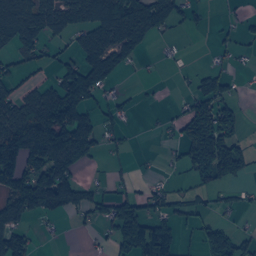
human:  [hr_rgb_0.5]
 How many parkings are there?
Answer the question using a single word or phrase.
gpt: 152

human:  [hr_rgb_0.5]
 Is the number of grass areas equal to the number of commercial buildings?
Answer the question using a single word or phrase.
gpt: no

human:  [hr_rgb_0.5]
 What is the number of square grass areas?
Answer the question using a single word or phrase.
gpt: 3

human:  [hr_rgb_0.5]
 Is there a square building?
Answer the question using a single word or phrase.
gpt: yes

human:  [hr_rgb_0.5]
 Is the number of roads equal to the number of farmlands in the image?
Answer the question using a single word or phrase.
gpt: no

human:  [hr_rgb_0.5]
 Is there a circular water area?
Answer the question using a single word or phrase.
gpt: yes

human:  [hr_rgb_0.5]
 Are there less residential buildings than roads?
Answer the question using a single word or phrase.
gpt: no

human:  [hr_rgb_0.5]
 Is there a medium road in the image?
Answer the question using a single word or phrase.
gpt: no

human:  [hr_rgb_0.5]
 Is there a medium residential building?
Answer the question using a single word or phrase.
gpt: yes

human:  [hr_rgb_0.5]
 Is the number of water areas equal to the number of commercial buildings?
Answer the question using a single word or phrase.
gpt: no

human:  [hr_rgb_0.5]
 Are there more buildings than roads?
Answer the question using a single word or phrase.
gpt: yes

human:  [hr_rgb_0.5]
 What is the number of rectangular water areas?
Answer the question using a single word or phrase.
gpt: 10

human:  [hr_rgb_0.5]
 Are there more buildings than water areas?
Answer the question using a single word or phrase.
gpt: yes

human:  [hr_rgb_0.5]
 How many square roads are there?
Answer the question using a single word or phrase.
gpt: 0

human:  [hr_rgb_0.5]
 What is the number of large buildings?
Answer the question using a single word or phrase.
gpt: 0

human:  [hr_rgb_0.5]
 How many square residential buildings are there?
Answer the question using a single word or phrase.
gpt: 11

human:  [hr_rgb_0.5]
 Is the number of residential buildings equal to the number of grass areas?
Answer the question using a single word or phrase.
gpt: no

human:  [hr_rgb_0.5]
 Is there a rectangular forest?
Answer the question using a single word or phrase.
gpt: yes

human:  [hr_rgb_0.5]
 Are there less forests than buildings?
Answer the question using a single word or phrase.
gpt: yes

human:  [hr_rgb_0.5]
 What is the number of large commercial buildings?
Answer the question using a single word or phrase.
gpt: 0

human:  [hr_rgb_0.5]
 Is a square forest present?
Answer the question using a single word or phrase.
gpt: yes

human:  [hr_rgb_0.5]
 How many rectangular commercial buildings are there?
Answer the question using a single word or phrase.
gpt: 1

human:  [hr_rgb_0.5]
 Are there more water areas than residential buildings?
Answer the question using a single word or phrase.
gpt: no

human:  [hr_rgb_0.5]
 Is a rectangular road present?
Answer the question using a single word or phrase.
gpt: no

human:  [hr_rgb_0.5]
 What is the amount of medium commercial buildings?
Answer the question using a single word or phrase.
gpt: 0

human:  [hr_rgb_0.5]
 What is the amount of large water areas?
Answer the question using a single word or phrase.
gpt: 2

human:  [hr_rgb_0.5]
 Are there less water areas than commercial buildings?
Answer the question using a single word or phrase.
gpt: no

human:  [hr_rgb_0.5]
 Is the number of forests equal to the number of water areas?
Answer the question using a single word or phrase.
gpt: no

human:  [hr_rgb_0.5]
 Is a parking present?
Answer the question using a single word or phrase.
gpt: yes

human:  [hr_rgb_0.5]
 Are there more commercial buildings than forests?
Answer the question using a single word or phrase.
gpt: no

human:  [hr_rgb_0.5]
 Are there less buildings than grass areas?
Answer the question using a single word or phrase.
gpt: no

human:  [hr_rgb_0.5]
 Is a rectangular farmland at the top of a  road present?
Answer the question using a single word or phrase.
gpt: yes

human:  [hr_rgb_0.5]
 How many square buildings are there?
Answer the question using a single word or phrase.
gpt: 11

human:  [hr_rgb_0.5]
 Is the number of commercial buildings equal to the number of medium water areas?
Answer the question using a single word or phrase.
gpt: no

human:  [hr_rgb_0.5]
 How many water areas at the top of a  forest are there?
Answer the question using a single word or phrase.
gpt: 31

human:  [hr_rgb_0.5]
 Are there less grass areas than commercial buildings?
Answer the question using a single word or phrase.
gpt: no